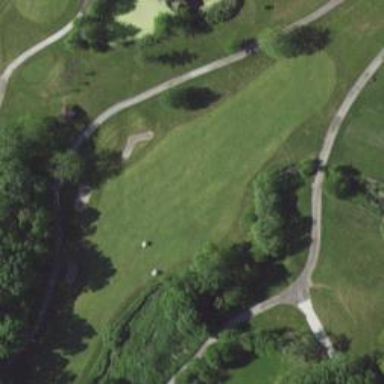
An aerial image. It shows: Golf hole.